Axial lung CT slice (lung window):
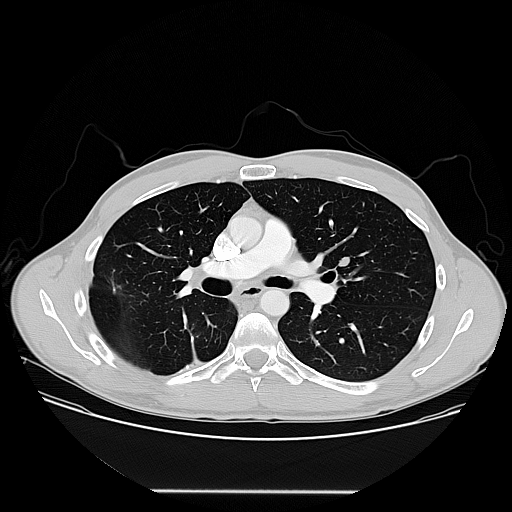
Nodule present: yes
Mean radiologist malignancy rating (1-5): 2